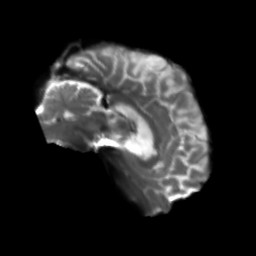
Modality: T2w
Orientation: sagittal
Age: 78
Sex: male
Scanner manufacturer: siemens
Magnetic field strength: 3 T
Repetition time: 5.25 s
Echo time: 0.08 s